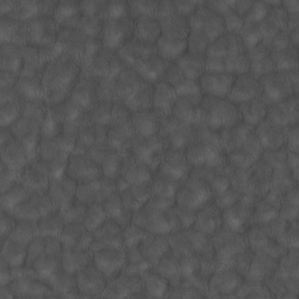
Label: non_frost